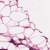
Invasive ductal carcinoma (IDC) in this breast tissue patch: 1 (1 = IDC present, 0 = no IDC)